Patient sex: F
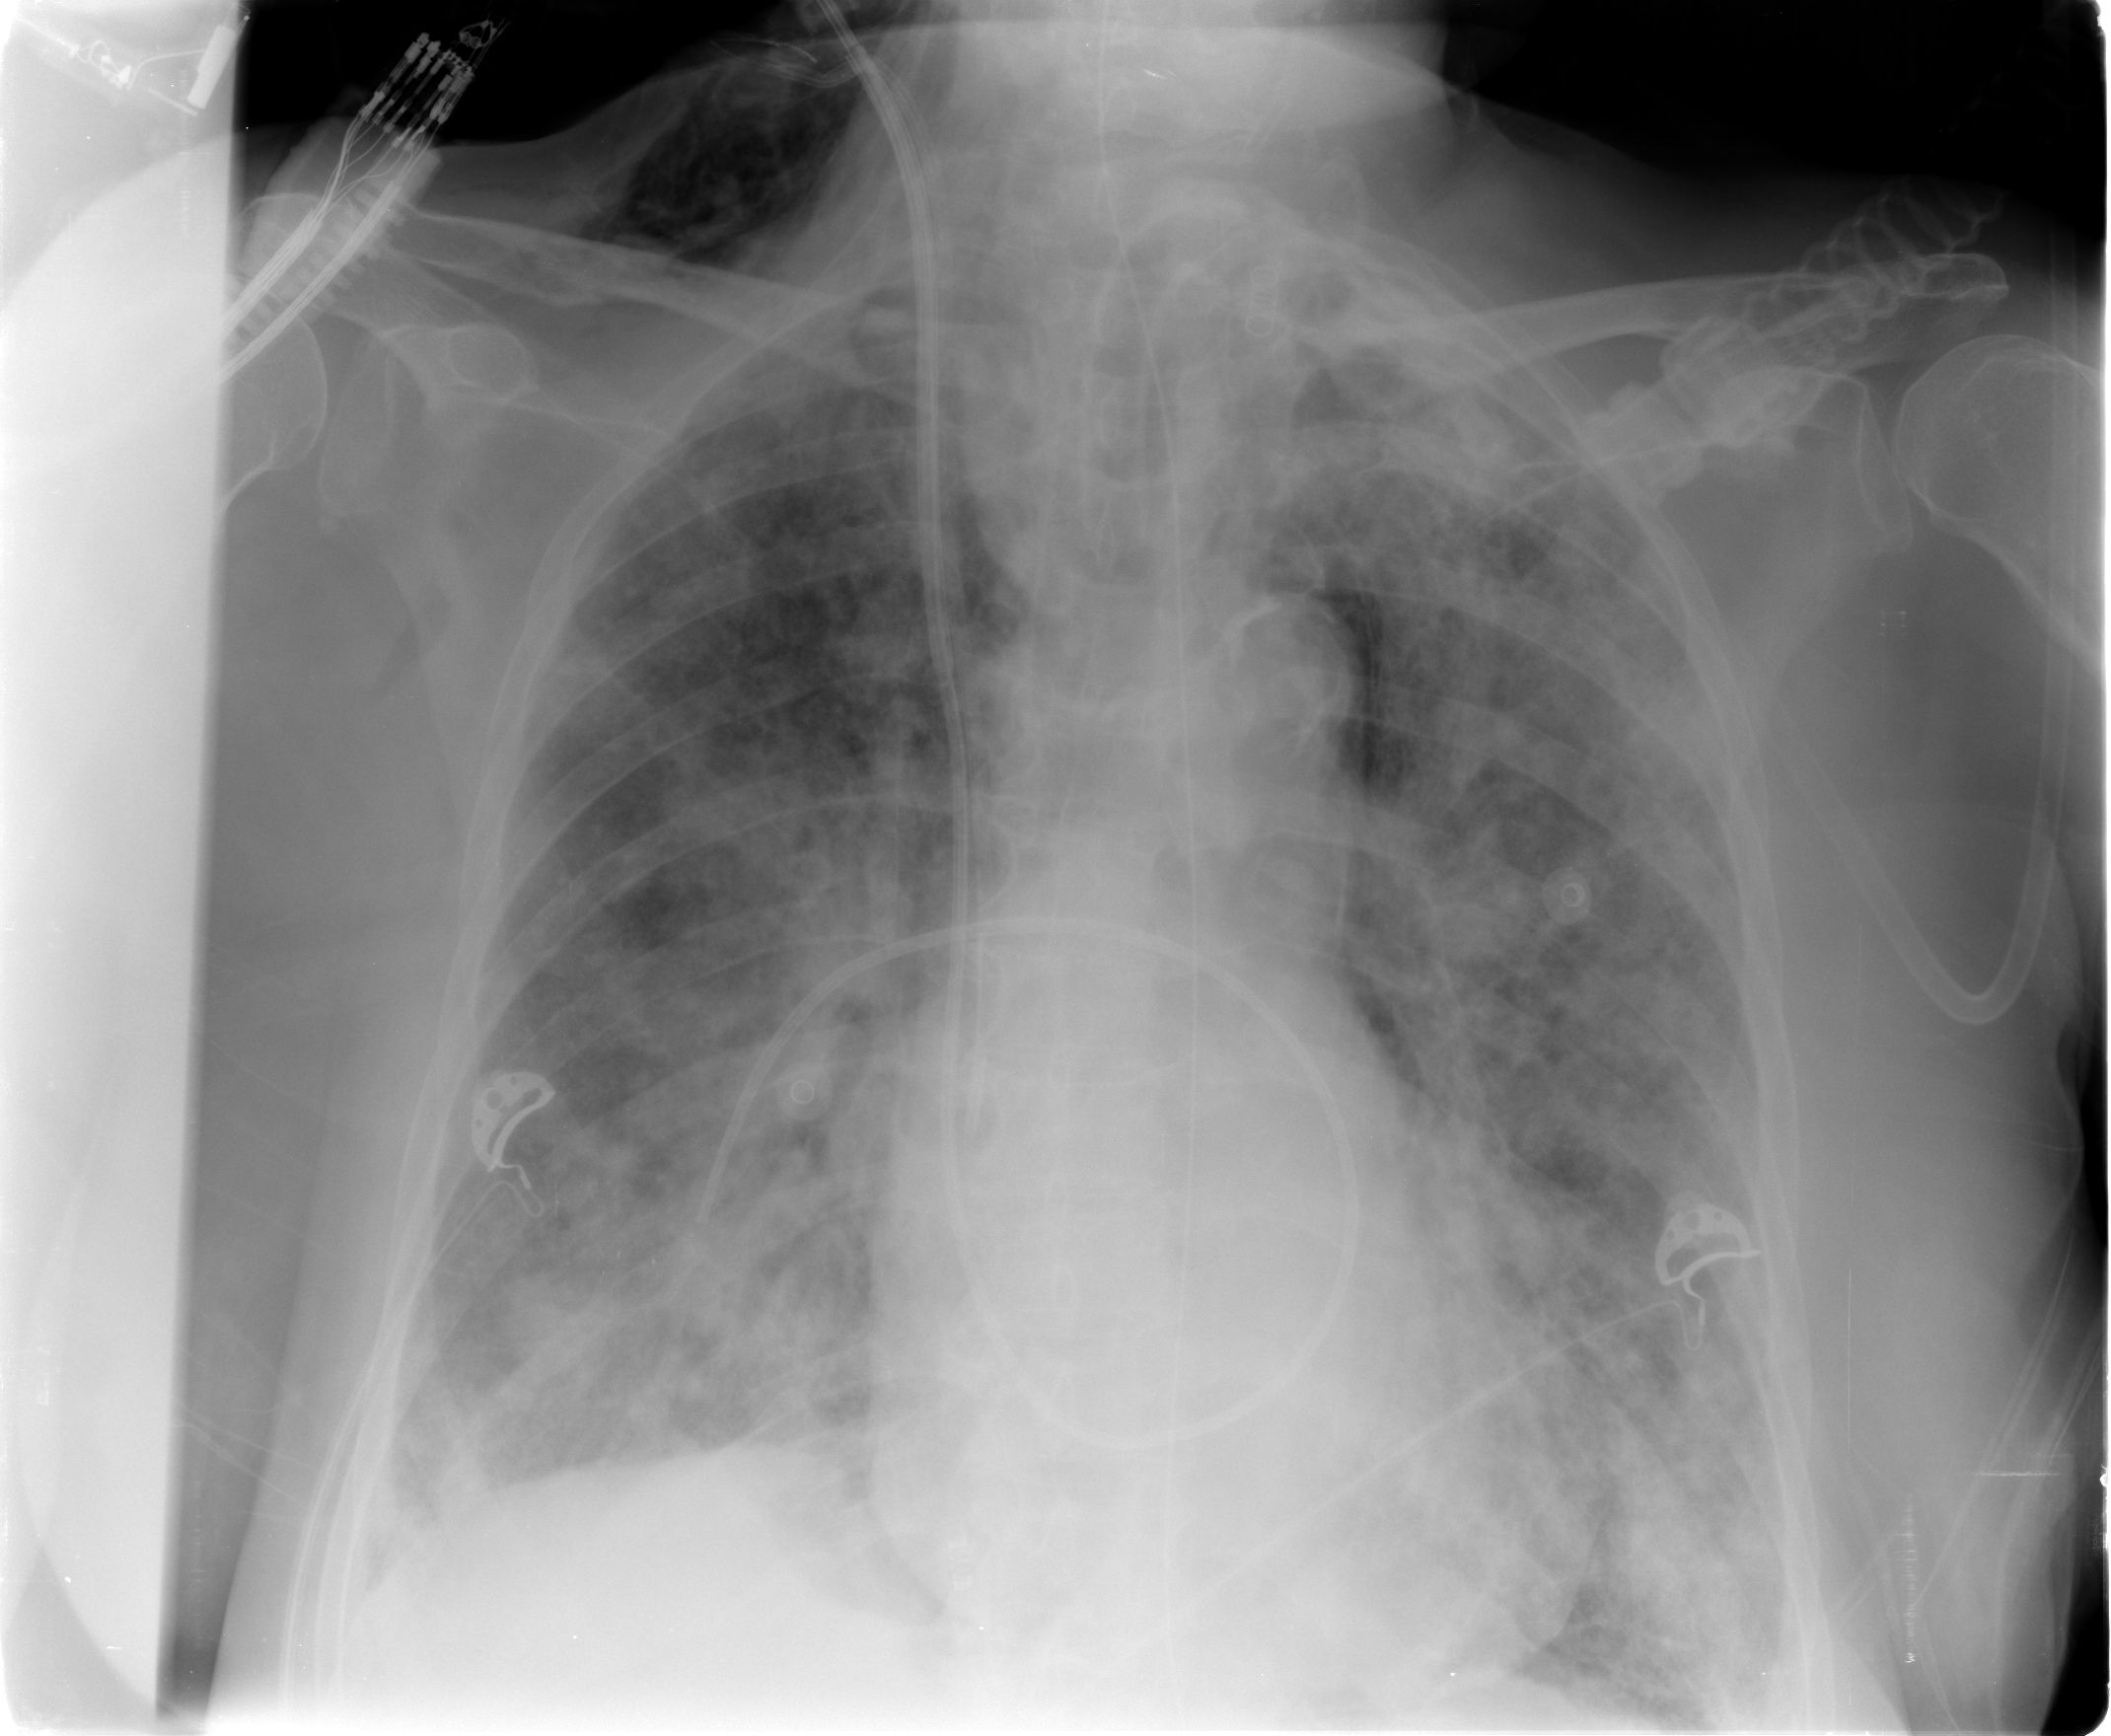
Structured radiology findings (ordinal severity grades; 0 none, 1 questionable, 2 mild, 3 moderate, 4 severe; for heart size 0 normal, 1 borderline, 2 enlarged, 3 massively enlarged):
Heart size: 0
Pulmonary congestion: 3
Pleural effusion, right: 0
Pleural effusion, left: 0
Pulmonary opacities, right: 3
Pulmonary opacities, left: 3
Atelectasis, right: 2
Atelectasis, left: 2